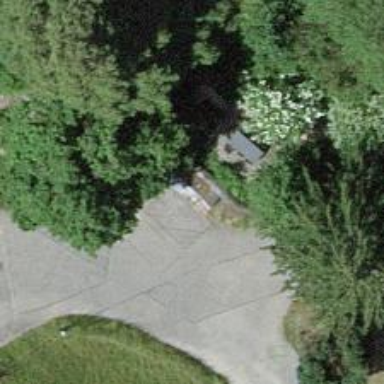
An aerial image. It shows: Bench for seating.